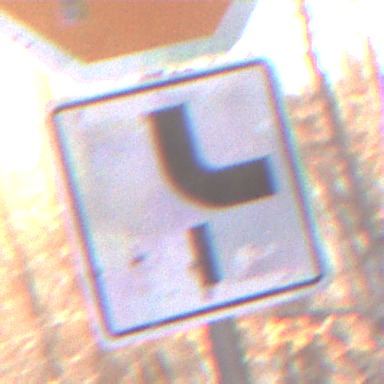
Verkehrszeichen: VerlaufVorfahrtsstrasse10
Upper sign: Stop
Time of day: SunriseSunset
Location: Outdoor (Nature)
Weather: Clear
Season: Autumn
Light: Natural